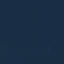
Label: SeaLake